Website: crate-barrel
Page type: delivery-shipping
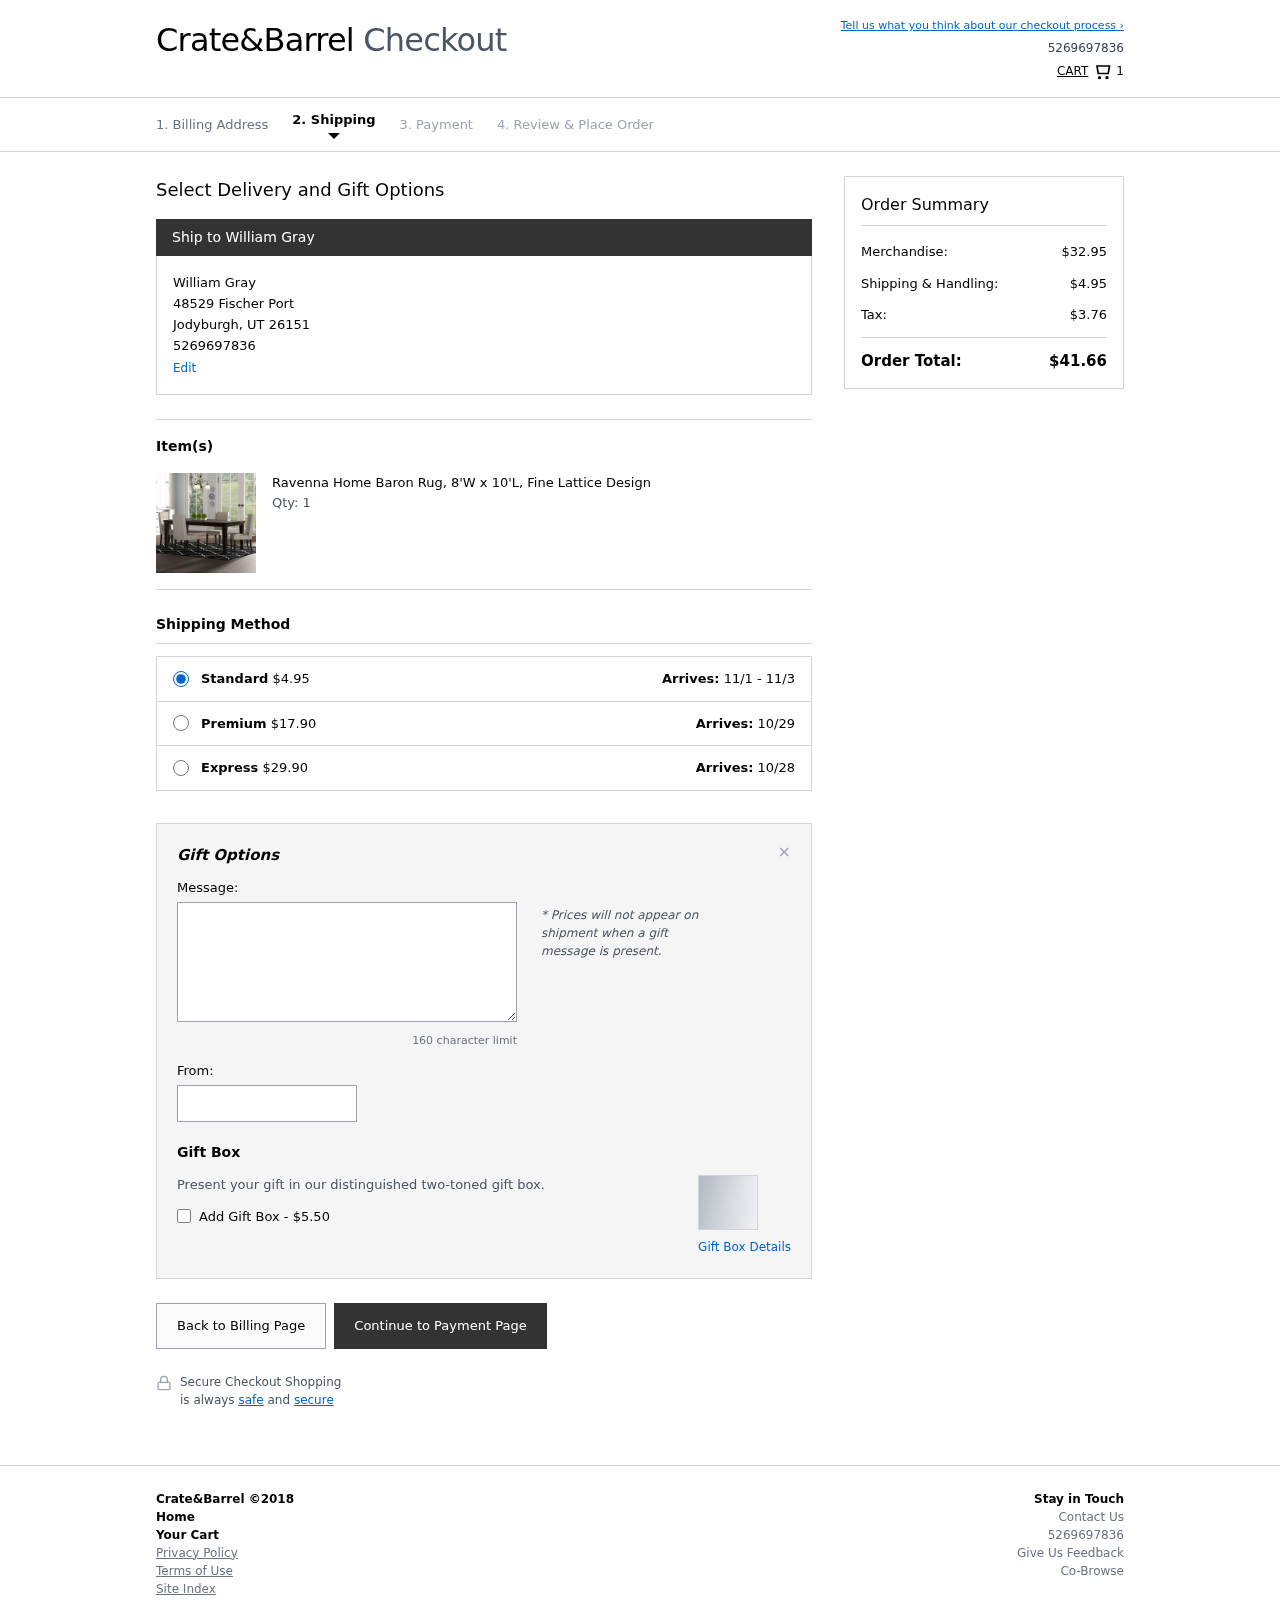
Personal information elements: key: PII_CITY
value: Jodyburgh
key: PII_FULLNAME
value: William Gray
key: PII_PHONE
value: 5269697836
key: PII_POSTCODE
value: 26151
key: PII_STATE_ABBR
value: UT
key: PII_STREET
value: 48529 Fischer Port
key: PII_FIRSTNAME
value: William
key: PII_LASTNAME
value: Gray
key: PII_FULLNAME2
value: William Gray
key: PII_FULLNAME3
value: William Gray
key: PII_FIRSTNAME2
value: William
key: PII_FIRSTNAME3
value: William
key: PII_LASTNAME2
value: Gray
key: PII_LASTNAME3
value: Gray
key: PII_FIRSTNAME_DERIVED
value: William
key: PII_LASTNAME_DERIVED
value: Gray
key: PII_FULLNAME_DERIVED
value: William Gray
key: PII_NAME_FULL_DERIVED
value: William Gray
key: PII_PHONE_LINE
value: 7836
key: PII_PHONE_SUFFIX
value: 7836
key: PII_PHONE2
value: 5269697836
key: PII_PHONE3
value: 5269697836
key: PII_PHONE_NUMERIC
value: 5269697836
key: PII_PHONE_LINE_NUMERIC
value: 7836
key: PII_PHONE_SUFFIX_NUMERIC
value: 7836
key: PII_PHONE2_NUMERIC
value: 5269697836
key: PII_PHONE3_NUMERIC
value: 5269697836
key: PII_PHONE_DIGITS
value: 5269697836
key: PII_PHONE_LAST4
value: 7836
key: PII_GIFT_MESSAGE
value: Happy housewarming, Laurie! I thought this rug would be the perfect cozy touch for your new space. Can’t wait to see how it ties everything together!
William
Product elements: key: PRODUCT1_NAME
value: Ravenna Home Baron Rug, 8'W x 10'L, Fine Lattice Design
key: PRODUCT1_QUANTITY
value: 1
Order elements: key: ORDER_NUM_ITEMS
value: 1
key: ORDER_SHIPPING_COST
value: $4.95
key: ORDER_DELIVERY_DATE
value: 11/1 - 11/3
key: PREMIUM_SHIPPING_COST
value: $17.90
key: PREMIUM_DELIVERY_DATE
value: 10/29
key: EXPRESS_SHIPPING_COST
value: $29.90
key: EXPRESS_DELIVERY_DATE
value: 10/28
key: ORDER_SUBTOTAL
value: $32.95
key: ORDER_SHIPPING_COST2
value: $4.95
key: ORDER_TAX
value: $3.76
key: ORDER_TOTAL
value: $41.66